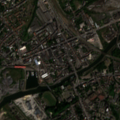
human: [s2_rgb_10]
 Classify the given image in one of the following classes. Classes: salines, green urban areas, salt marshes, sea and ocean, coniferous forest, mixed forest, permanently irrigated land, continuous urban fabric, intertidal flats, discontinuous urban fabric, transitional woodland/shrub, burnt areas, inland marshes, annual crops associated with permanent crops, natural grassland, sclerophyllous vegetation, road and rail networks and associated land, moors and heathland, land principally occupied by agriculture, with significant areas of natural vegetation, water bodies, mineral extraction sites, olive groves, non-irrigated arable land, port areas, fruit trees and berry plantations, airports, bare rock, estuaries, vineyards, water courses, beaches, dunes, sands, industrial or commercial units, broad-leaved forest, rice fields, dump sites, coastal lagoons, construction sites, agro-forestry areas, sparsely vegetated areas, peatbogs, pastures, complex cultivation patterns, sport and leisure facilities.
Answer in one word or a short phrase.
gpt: discontinuous urban fabric, industrial or commercial units, mineral extraction sites